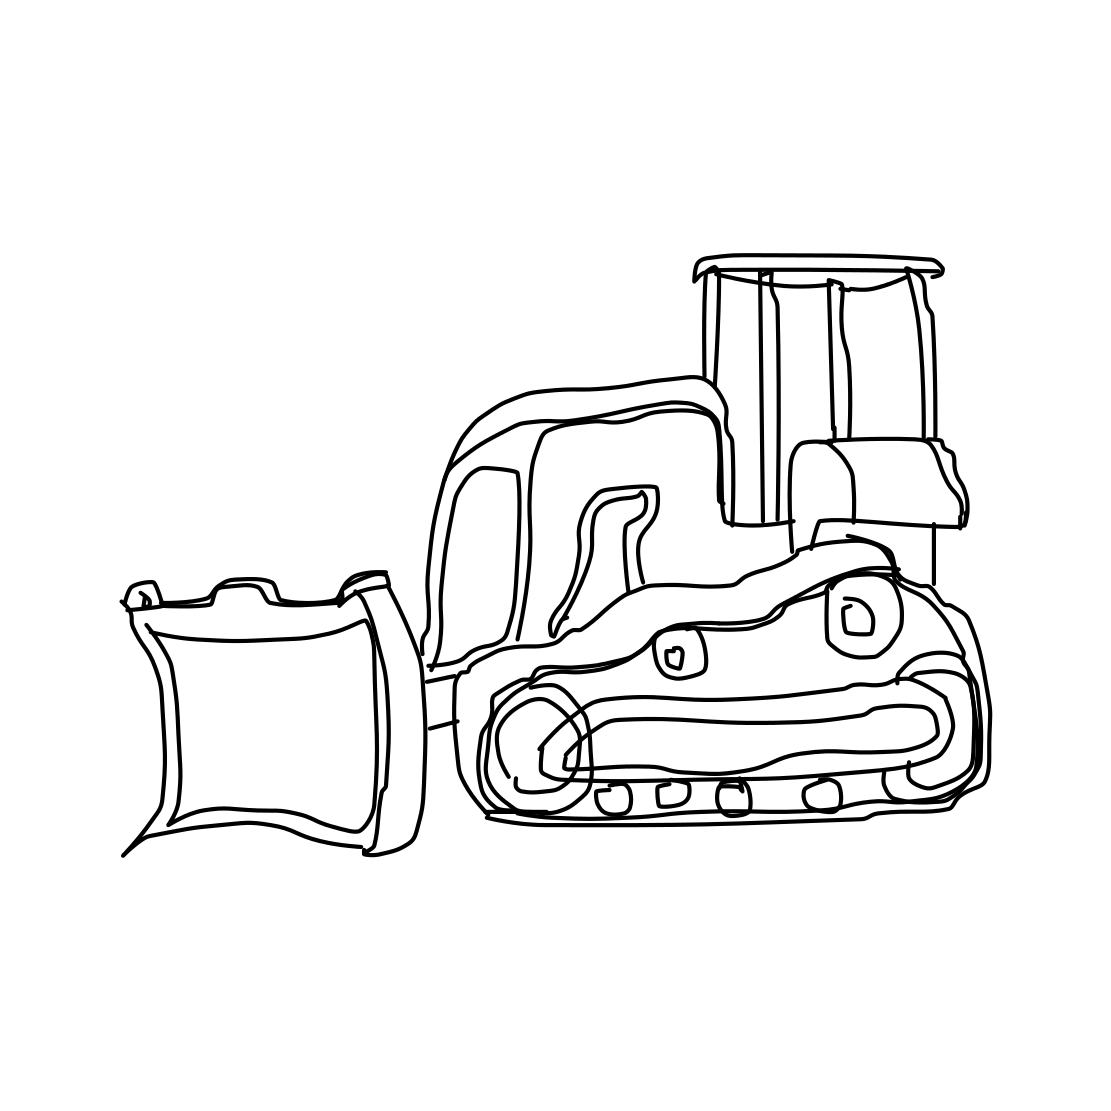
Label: bulldozer